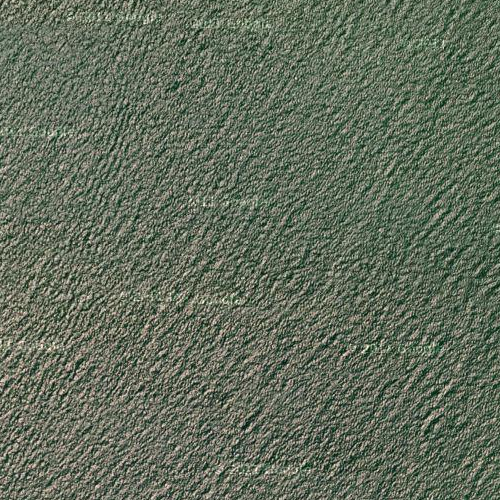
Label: sydney